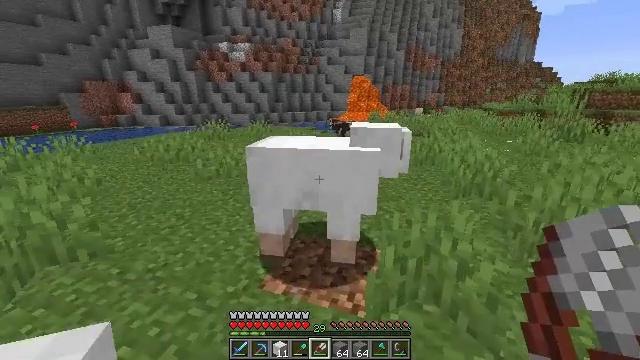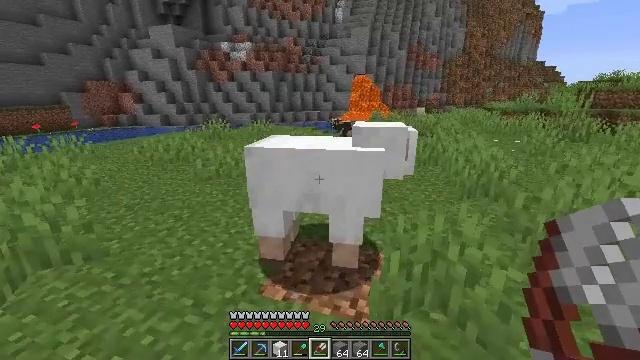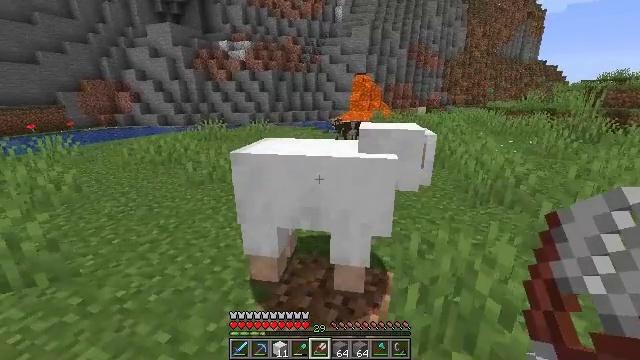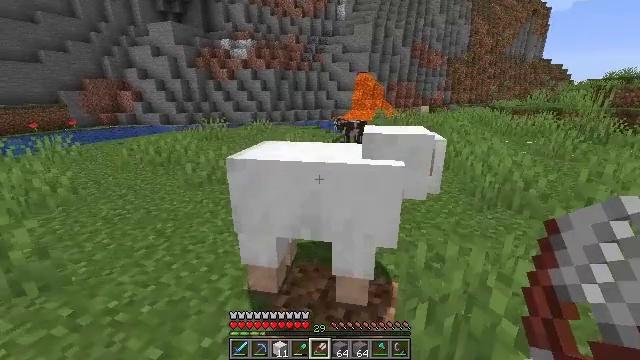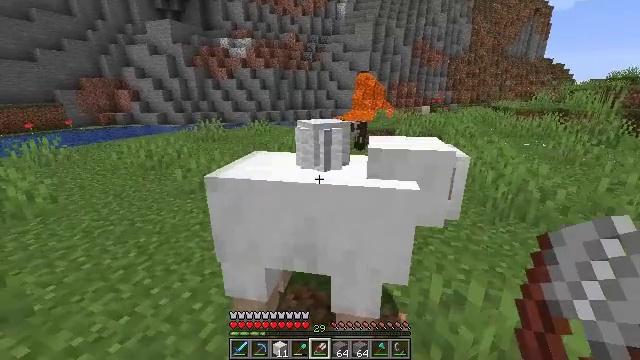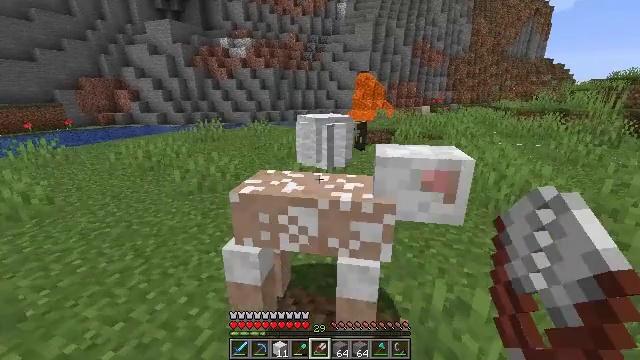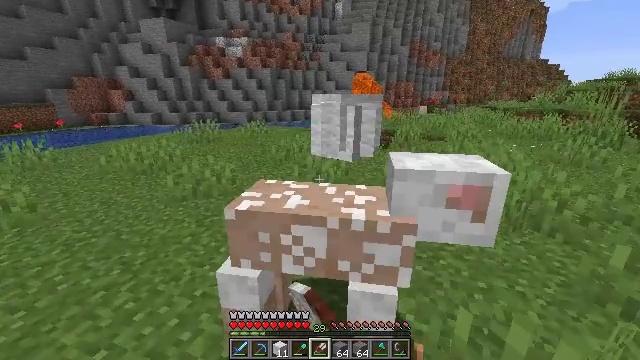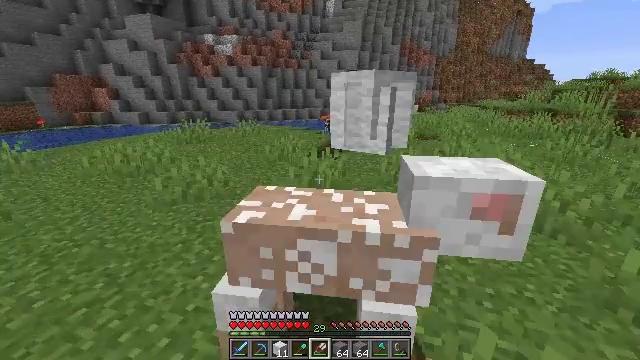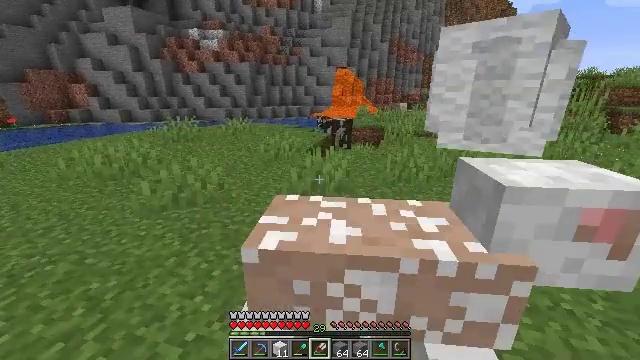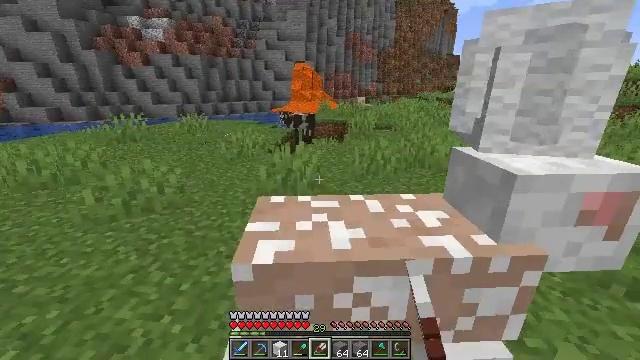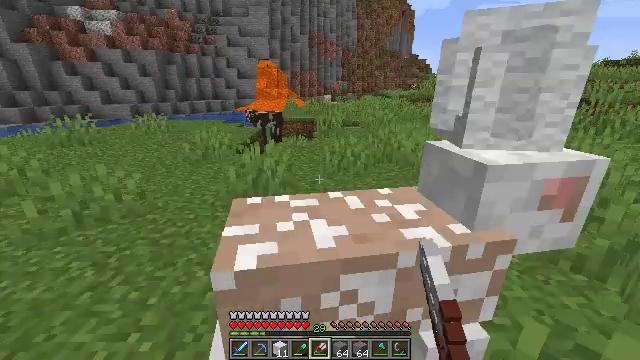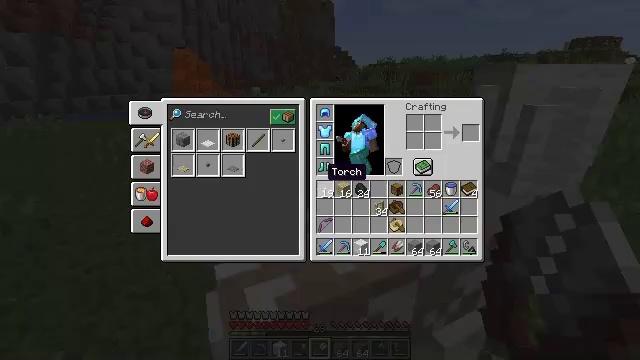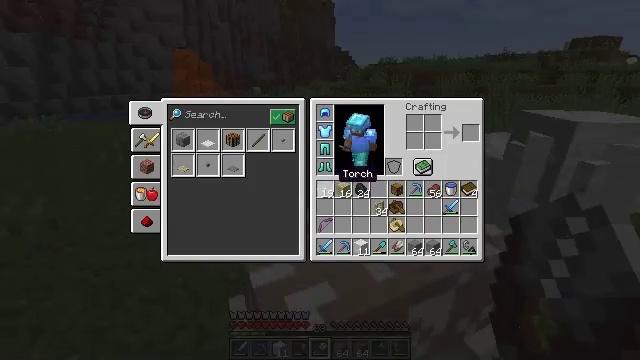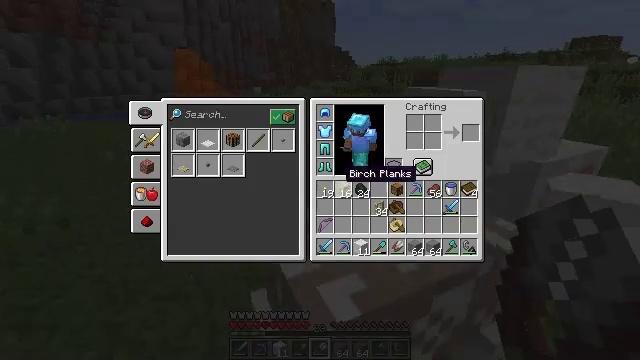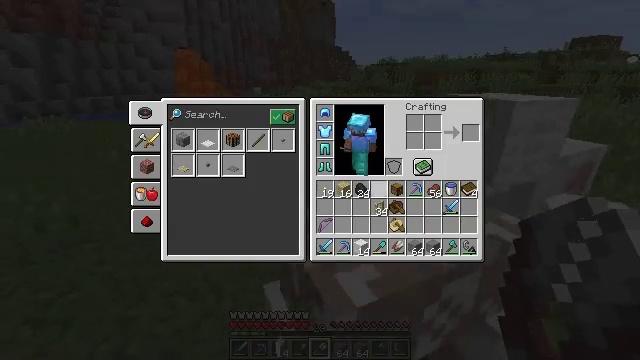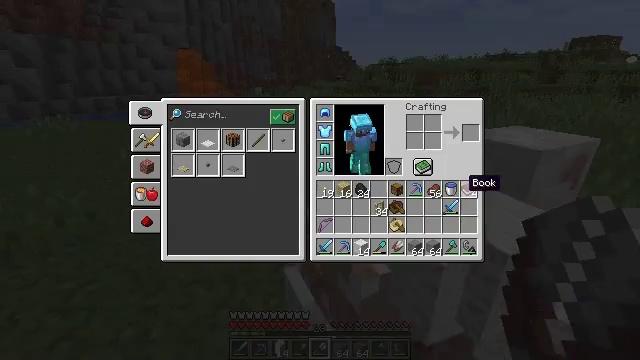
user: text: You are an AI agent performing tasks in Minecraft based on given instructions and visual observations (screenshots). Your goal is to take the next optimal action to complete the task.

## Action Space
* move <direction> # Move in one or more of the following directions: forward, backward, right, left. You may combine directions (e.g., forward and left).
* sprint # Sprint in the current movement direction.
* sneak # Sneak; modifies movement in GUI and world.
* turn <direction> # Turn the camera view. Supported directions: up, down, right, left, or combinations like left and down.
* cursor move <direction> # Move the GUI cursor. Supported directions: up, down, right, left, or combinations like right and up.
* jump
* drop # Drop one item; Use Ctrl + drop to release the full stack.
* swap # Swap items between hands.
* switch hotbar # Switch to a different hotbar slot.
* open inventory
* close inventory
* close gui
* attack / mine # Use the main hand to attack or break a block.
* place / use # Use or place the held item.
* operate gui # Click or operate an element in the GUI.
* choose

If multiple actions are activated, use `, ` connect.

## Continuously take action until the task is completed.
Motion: motion action
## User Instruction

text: Combat the sheep.
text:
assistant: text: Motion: move forward, use / place
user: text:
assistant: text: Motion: move forward
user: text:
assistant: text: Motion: move forward, use / place
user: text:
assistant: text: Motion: move forward, use / place
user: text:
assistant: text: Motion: move forward and move left, use / place
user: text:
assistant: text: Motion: move forward and move left
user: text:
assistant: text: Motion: move forward and move left, turn right
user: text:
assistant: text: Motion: move forward and move left, turn right
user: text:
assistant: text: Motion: move forward and move left, turn right and down
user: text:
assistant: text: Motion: move forward and move left, turn right
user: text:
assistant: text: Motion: move forward and move left, turn right and down, open inventory
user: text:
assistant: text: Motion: move forward and move left, turn right, open inventory
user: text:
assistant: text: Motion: turn right, open inventory
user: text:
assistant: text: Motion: turn right
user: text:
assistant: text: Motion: turn right
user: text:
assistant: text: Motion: turn right and down
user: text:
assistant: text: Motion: turn right
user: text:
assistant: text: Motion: turn right
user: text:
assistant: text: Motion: no_op
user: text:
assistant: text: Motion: no_op
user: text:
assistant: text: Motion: no_op
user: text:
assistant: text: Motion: no_op
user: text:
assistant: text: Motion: no_op
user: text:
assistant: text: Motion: no_op
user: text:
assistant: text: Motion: no_op
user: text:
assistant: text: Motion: no_op
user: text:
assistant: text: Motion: no_op
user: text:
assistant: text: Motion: turn right and up
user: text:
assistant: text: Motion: turn right and up
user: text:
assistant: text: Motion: turn right and down